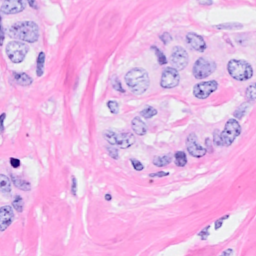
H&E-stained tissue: Breast